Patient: sex M, age 42
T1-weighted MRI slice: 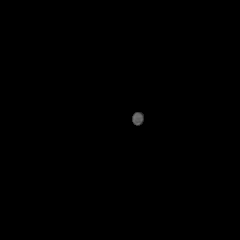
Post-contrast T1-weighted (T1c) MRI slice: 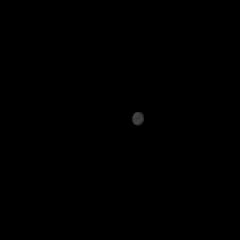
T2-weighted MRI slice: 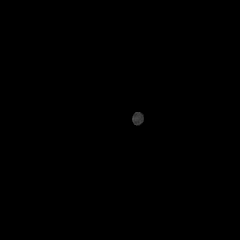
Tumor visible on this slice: no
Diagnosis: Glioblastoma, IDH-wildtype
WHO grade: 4